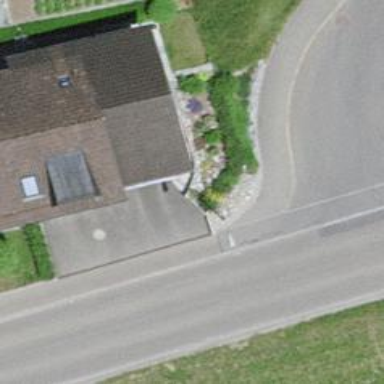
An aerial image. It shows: Post box is visible.